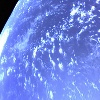
Label: water